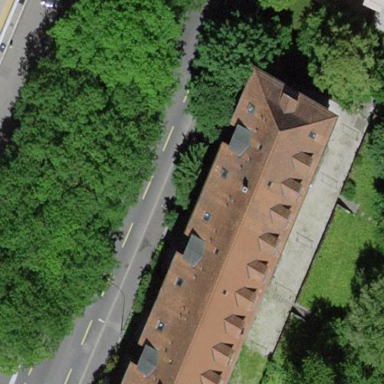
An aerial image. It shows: Apartment building with hipped roof.